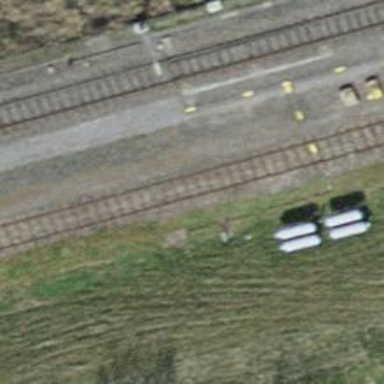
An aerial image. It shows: Railway yard with electrified contact lines.